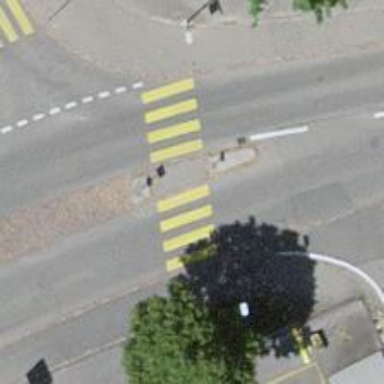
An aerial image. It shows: Uncontrolled crossing with pedestrian island.